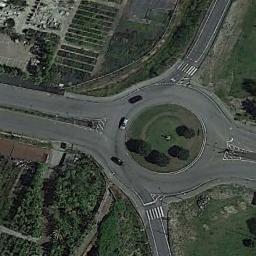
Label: roundabout